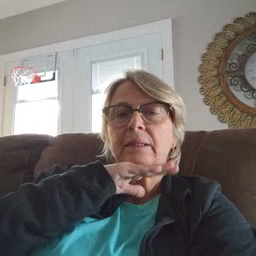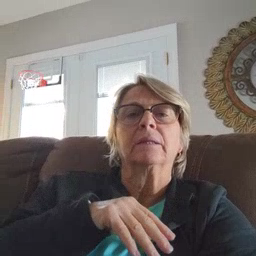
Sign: pig